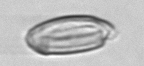
Label: Katodinium_or_Torodinium